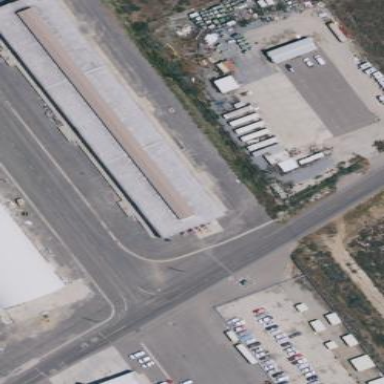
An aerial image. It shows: Industrial building.